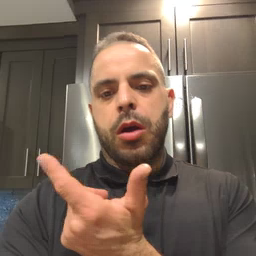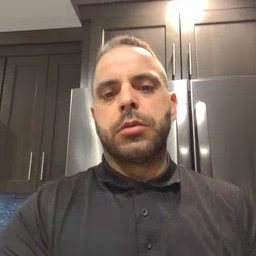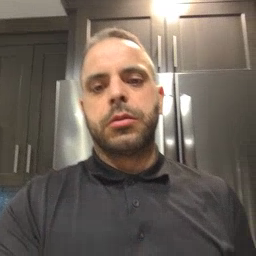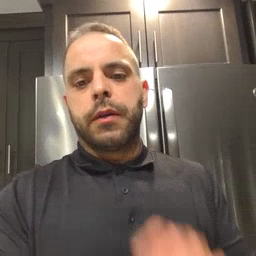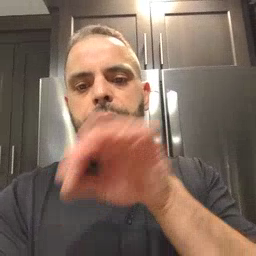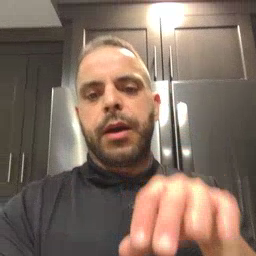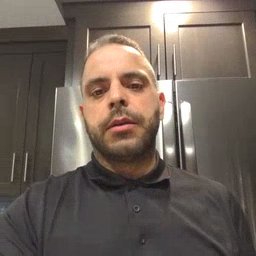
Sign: frenchfries